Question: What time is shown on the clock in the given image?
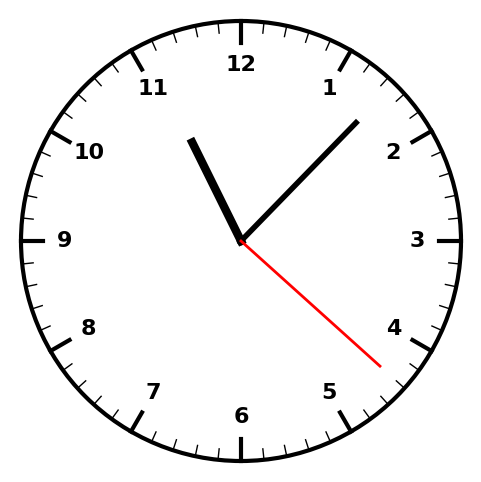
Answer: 11:07:22